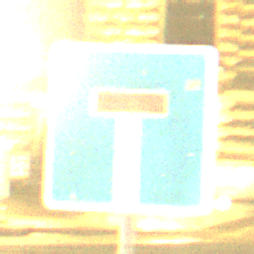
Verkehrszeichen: Sackgasse
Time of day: Night
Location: Outdoor (Urban)
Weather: Overcast
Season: NotSpecified
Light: Artificial